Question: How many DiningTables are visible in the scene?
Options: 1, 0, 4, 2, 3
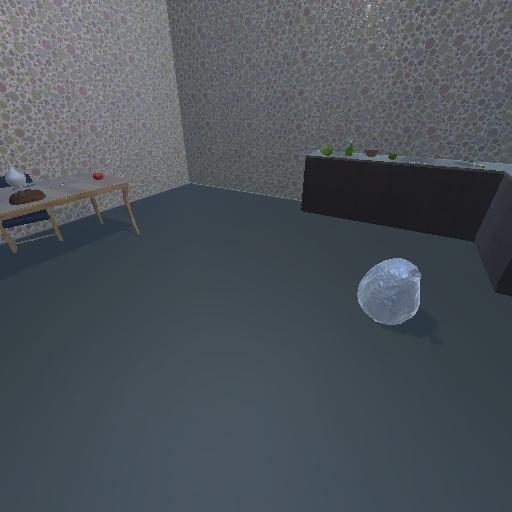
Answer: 1